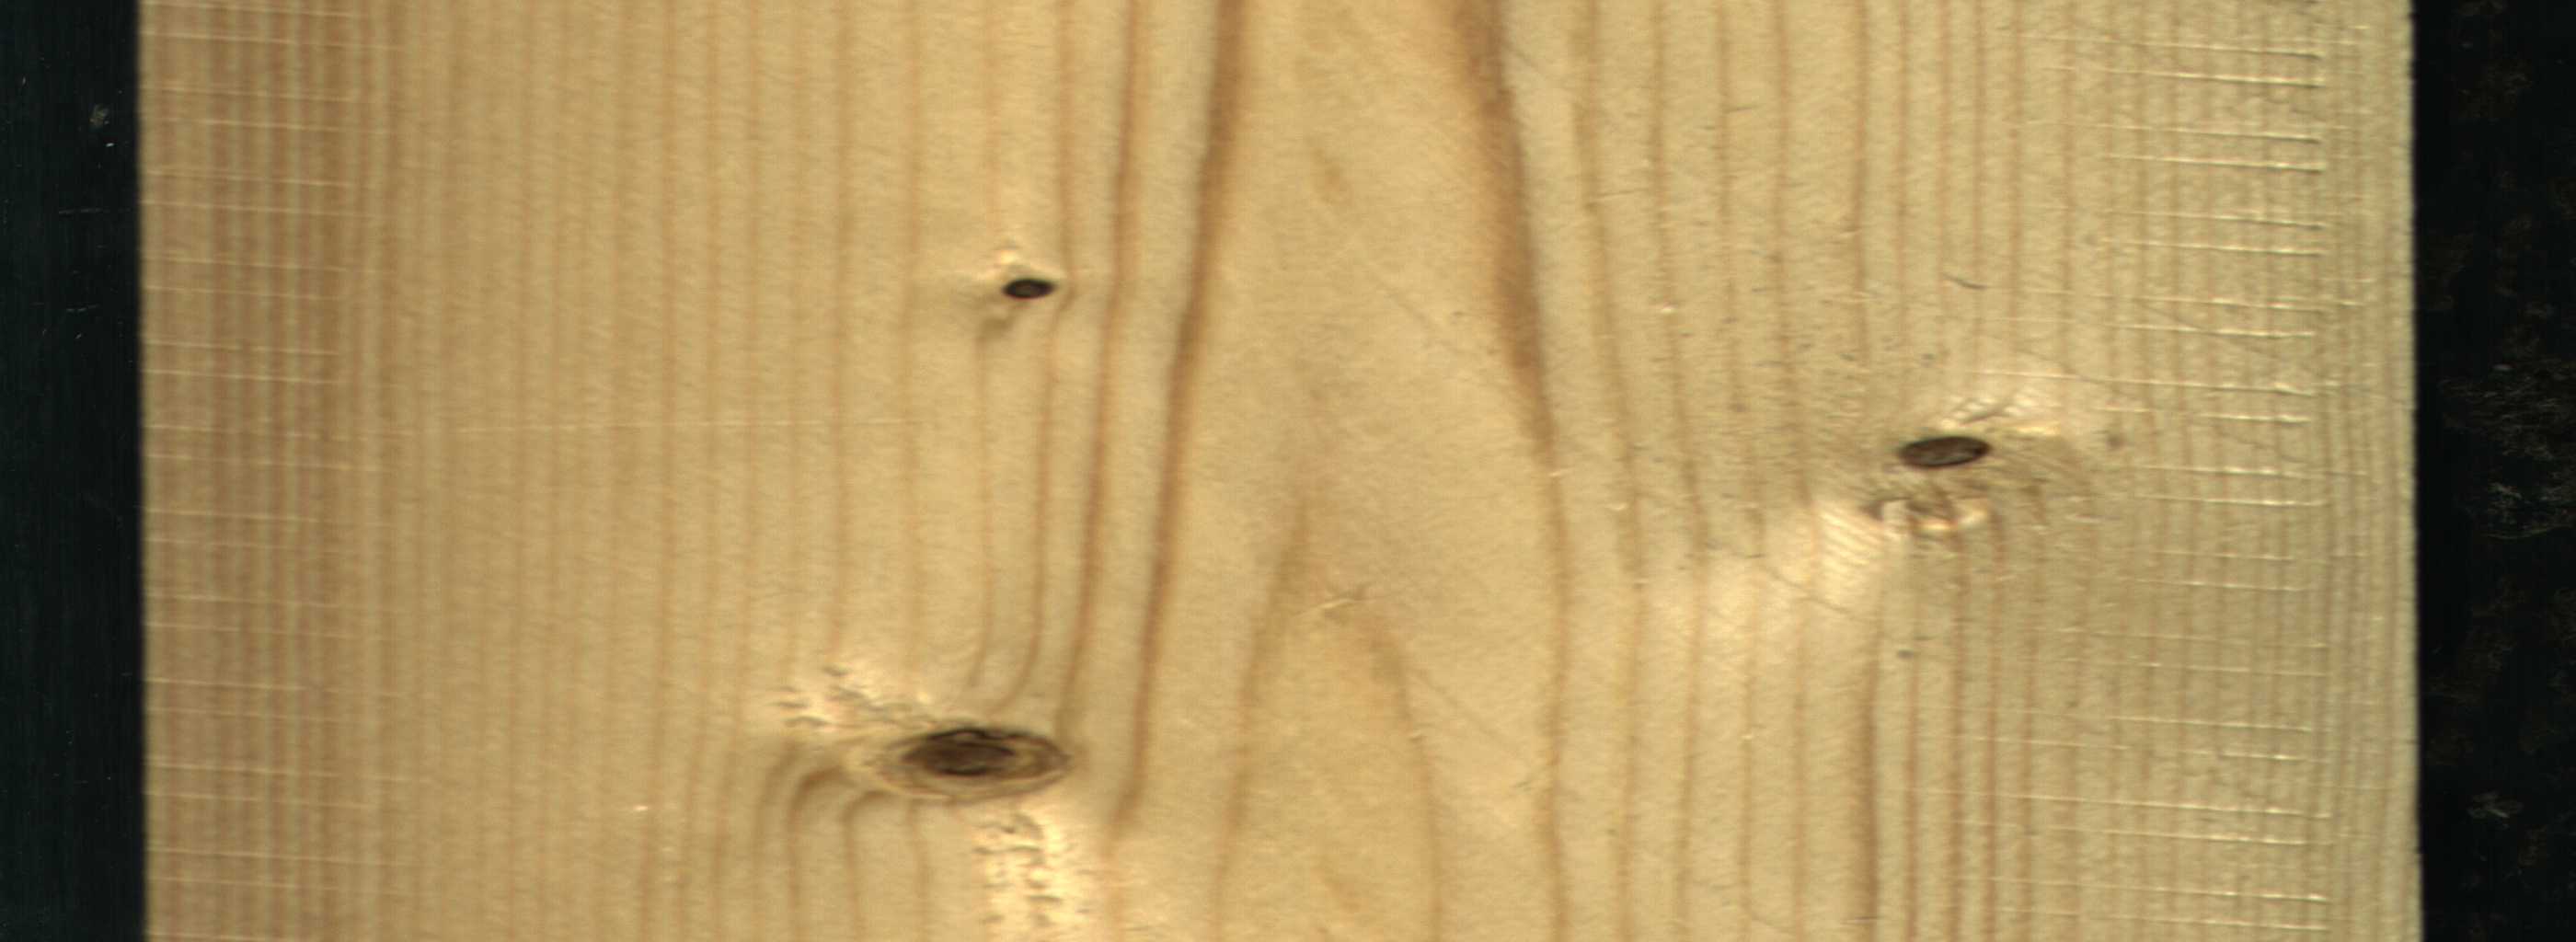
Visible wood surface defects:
Dead_Knot
Dead_Knot
Dead_Knot